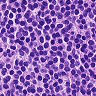
Metastatic tissue present: no